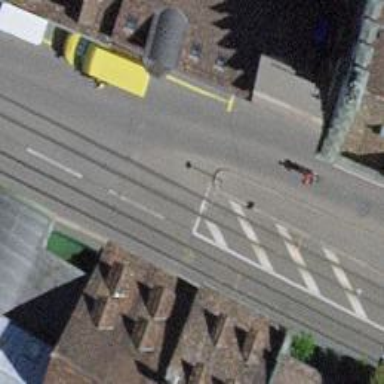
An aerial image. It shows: Tram stop with public transport connection.